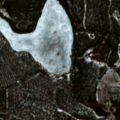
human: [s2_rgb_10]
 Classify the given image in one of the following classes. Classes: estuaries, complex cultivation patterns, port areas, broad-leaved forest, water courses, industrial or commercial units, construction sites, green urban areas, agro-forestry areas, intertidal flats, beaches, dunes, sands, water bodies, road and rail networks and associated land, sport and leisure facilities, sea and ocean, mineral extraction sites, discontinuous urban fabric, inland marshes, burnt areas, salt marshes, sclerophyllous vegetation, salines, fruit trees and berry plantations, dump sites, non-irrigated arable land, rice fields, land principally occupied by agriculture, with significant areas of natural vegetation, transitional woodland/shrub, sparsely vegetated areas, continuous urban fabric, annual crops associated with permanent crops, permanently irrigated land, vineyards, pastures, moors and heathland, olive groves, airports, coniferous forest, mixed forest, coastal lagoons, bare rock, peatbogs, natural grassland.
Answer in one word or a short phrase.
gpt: coniferous forest, mixed forest, transitional woodland/shrub, water bodies